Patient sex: F
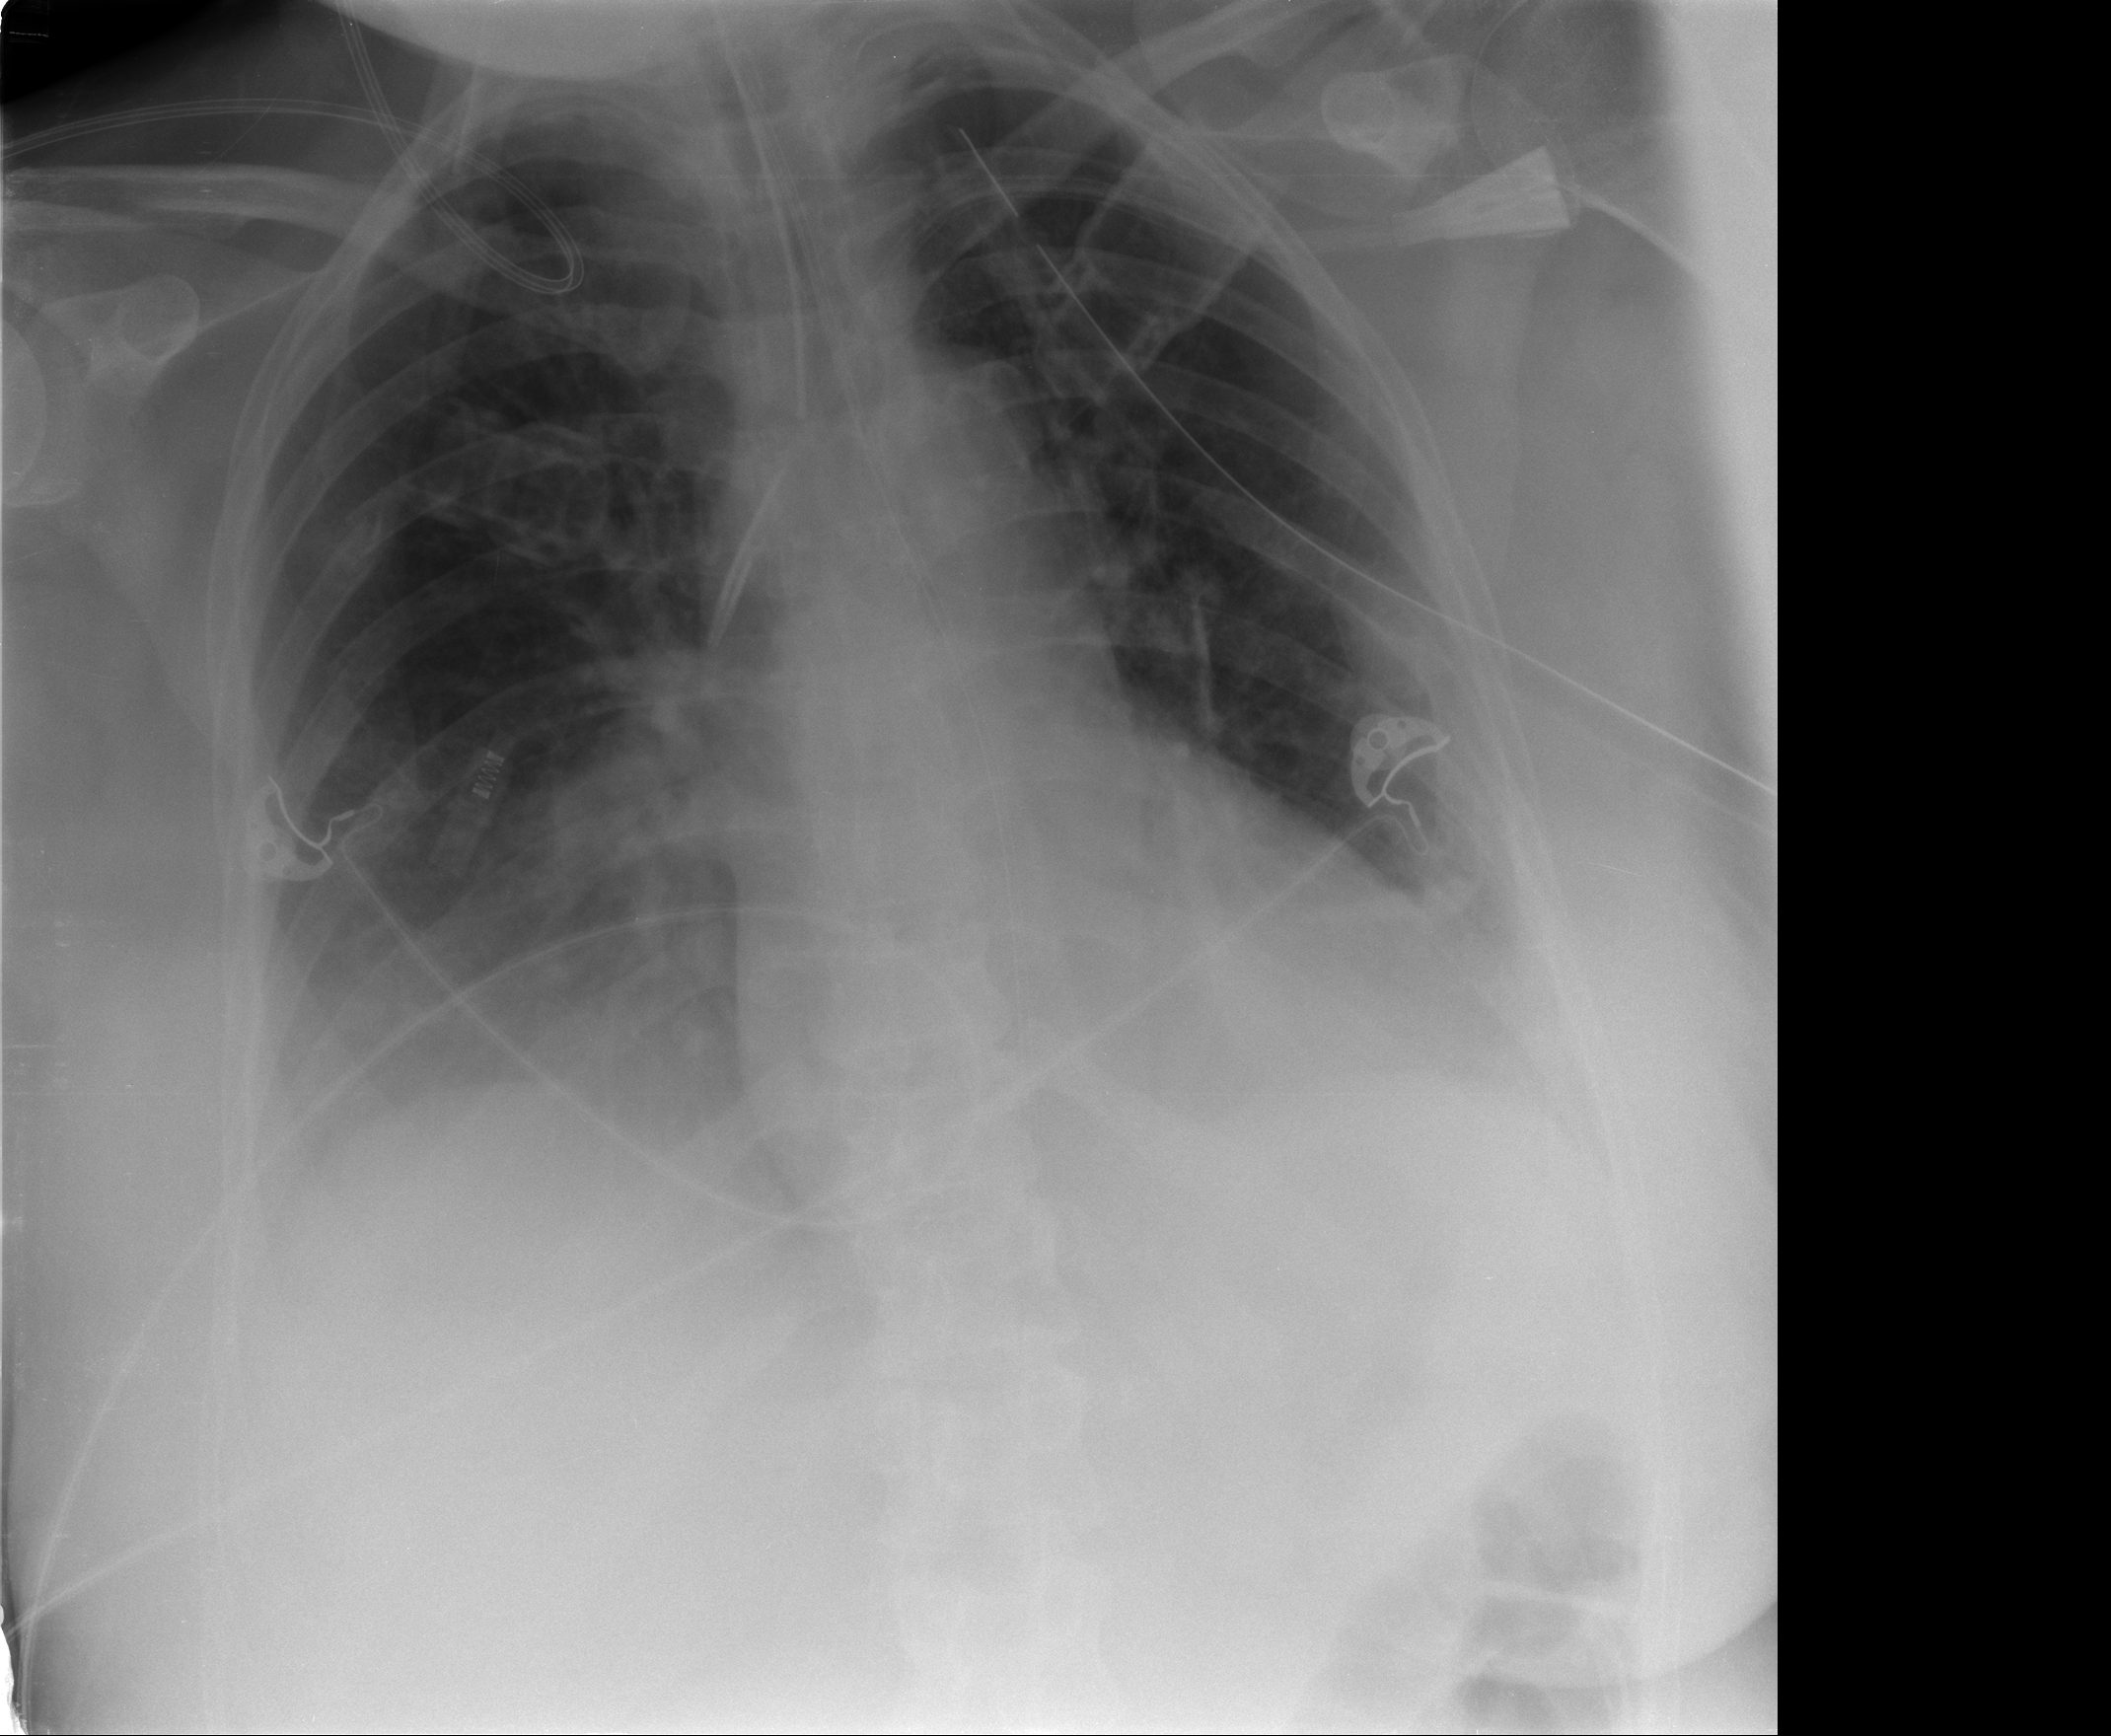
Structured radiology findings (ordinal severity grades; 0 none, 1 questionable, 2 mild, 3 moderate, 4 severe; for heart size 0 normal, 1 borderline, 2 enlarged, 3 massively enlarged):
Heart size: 0
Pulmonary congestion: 0
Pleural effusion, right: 2
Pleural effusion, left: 2
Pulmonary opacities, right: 0
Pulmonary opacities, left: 0
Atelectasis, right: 2
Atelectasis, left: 2